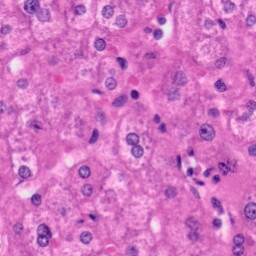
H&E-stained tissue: Liver